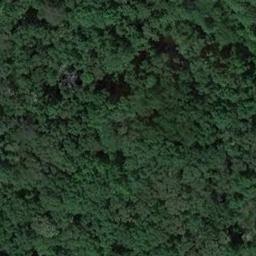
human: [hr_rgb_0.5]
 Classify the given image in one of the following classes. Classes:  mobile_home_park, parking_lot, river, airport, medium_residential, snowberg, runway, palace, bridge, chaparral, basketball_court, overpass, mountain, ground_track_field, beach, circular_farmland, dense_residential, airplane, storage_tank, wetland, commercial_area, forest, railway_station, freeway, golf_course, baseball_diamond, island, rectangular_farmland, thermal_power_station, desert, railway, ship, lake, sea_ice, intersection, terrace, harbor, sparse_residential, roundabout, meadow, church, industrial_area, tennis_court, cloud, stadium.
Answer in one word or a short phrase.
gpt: forest